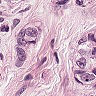
Metastatic tissue present: yes